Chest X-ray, AP view. Patient: 21 years old, sex M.
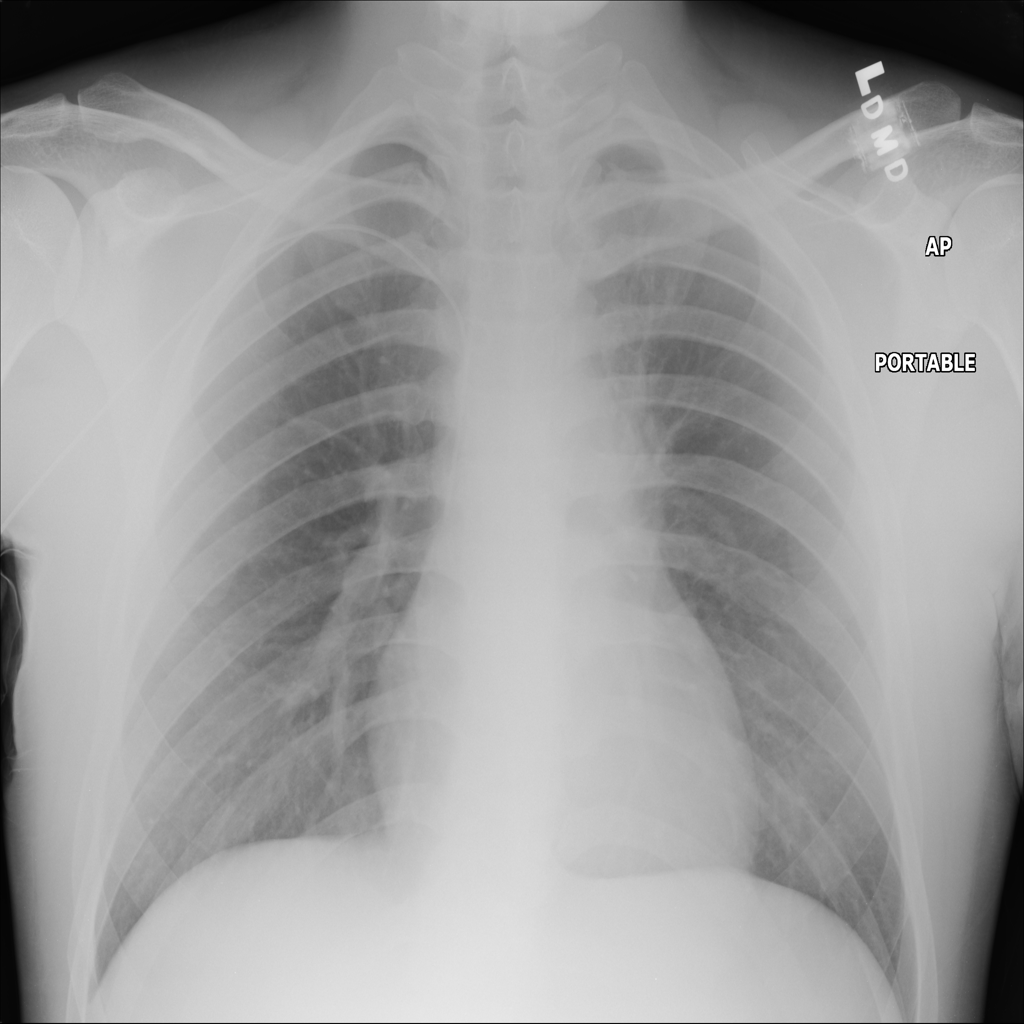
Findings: Mass